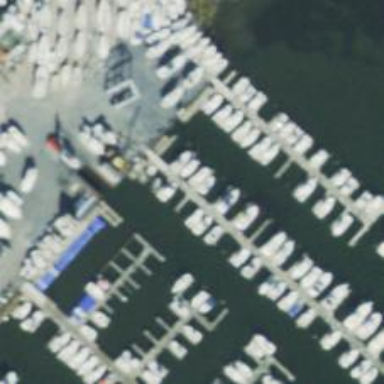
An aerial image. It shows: Pier with mooring facilities.